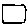
Label: square